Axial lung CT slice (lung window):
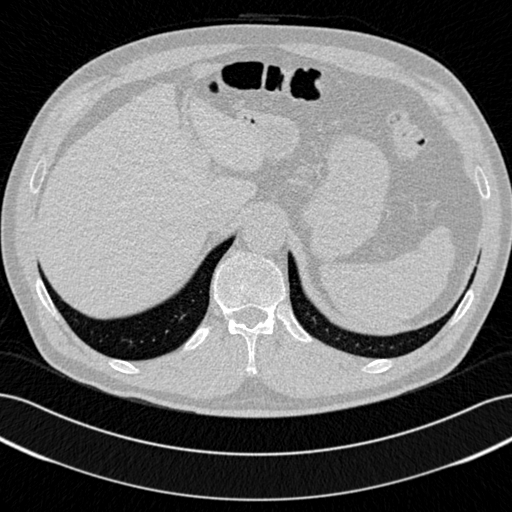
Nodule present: no